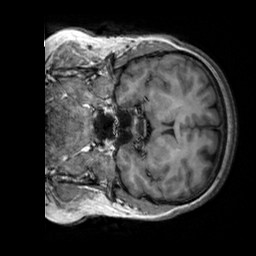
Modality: T1w
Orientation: coronal
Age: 30
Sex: female
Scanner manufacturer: siemens
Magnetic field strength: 3 T
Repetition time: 2.3 s
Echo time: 0.00303 s